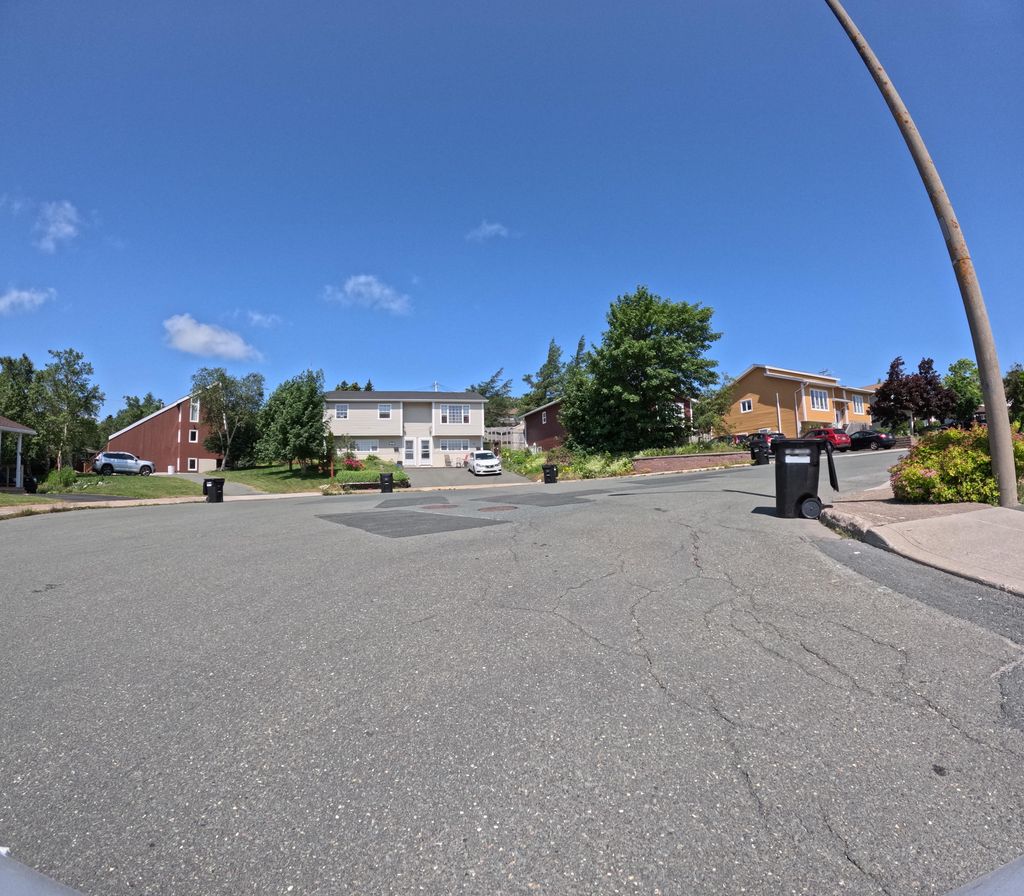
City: st_johns